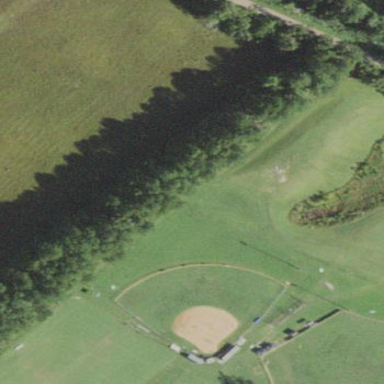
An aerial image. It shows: Baseball pitch for leisure land.